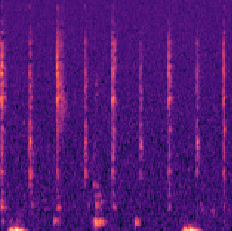
Sound class: Clock tick